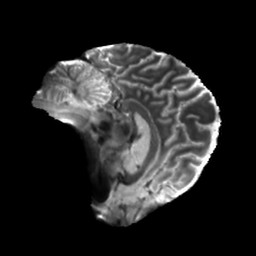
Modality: T2w
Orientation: sagittal
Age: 30
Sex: male
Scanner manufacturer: siemens
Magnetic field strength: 6.98 T
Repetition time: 7.776 s
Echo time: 0.076 s